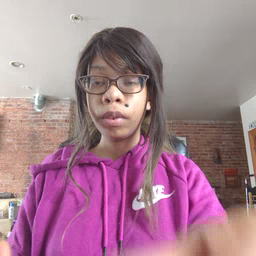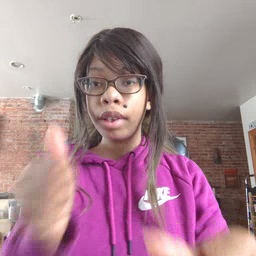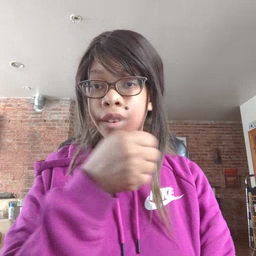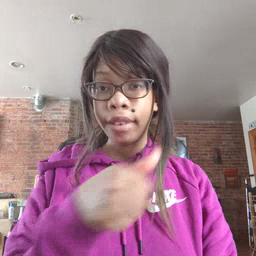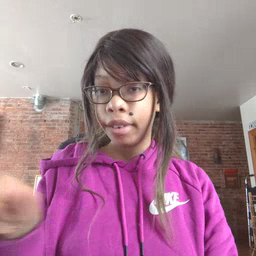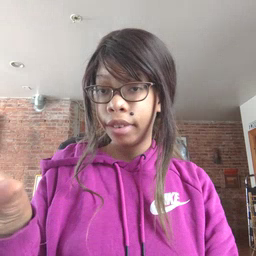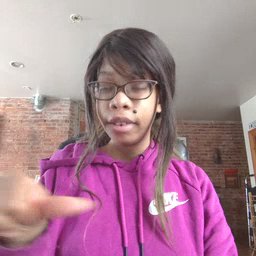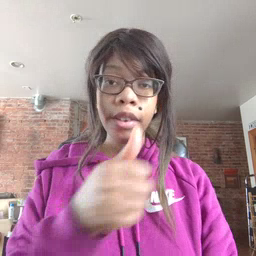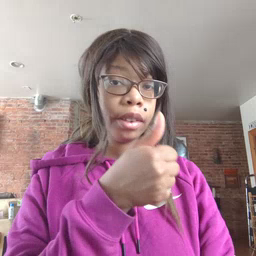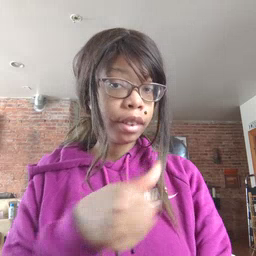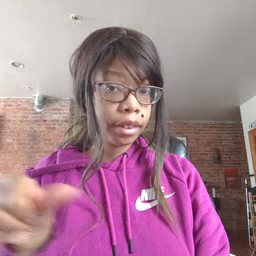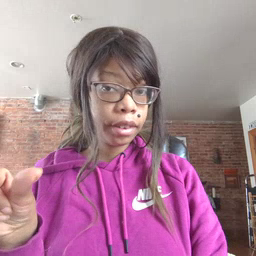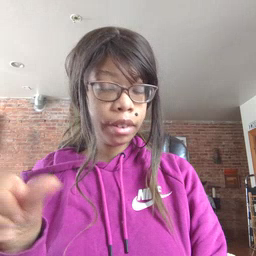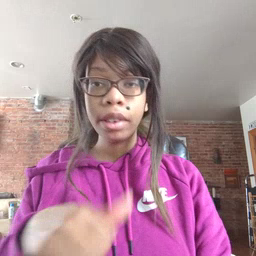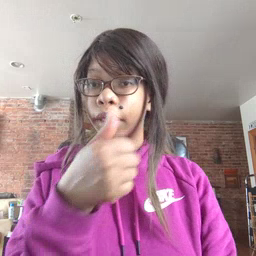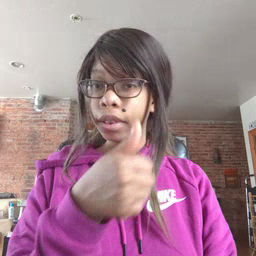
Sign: any